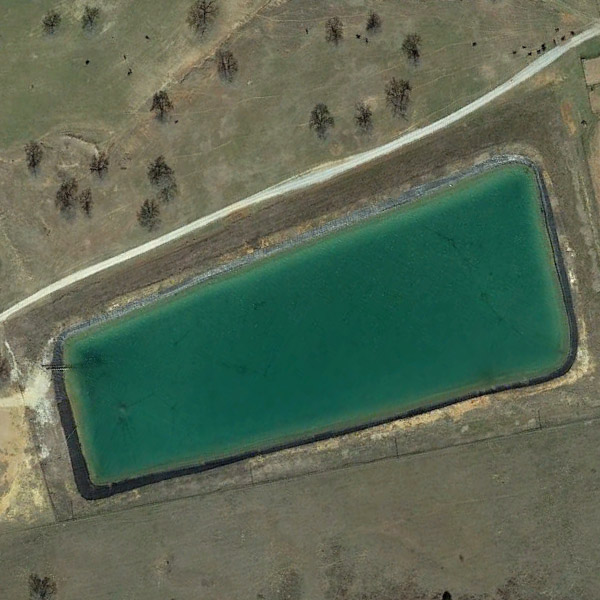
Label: Pond